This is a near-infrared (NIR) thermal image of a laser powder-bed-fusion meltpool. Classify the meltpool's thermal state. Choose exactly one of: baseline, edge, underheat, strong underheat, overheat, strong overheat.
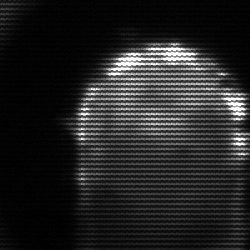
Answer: baseline